Question: I am currently working on a project that contains a WCF service, a Windows service and a WPF application. The Windows service communicates with the WCF, and under a certain circumstance, must launch the WPF application for the user to receive messages. (WCF is on a remote server, the rest is on the client). I've hit a bit of a snag with the launch. I have the services writing messages to the application logs so that I can somewhat 'debug' along the way. The Windows service runs the following code with no problems.
C# code, Windows Service:
'''
WriteLog.WriteString("PostOffice.MessagesWaiting: Inside, starting up.", EventLogEntryType.Warning);
// Call the WPF Application
var messagingProcess = new Process();
var messageProcessStartInfo = new ProcessStartInfo(@"""C:\GoldenEyeMessages.exe""");
messageProcessStartInfo.CreateNoWindow = false;
messageProcessStartInfo.UseShellExecute = false;
messageProcessStartInfo.FileName = @"""C:\GoldenEyeMessages.exe""";
messageProcessStartInfo.WindowStyle = ProcessWindowStyle.Normal;
messageProcessStartInfo.Verb = "runas";
messageProcessStartInfo.RedirectStandardOutput = true;
messagingProcess.StartInfo = messageProcessStartInfo;
messagingProcess.Start();
StreamReader daStreamReaderMan = messagingProcess.StandardOutput;
string newString = daStreamReaderMan.ReadLine();
WriteLog.WriteString("PostOffice.MessagesWaiting: The Eagle has landed.", EventLogEntryType.Warning);
'''
The WPF application doesn't execute in the current user's session. Instead, I get a popup to view the message. Here is a picture of it:

Once selecting the 'View the message' option, it of course switches me to a different session and then runs the WPF application.
My question is, how should I go about getting the WPF application to launch within the current user's session, or the 'active' session?
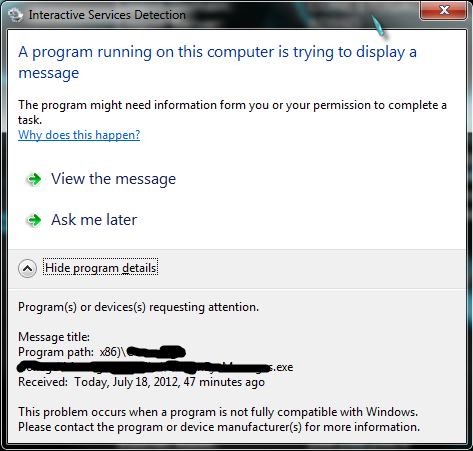
Answer: You are getting this because the user that is trying the launch the WPF executable does not have permission to interact with the desktop.
Windows Services typically do not run under an account with that permission, and it is considered a security vulnerability to do so.
> In most cases, it is recommended that you not change the Allow service to interact with desktop setting. If you allow the service to interact with the desktop, any information that the service displays on the desktop will also be displayed on an interactive user's desktop. A malicious user could then take control of the service or attack it from the interactive desktop.
<URL>
A more secure alternative would be to have the WPF application always run in the system tray and arrange a mechanism for the Windows Service to signal the WPF application that a message needs to be shown. One simple mechanism is to write a file to an agreed location and use a file watcher in the WPF app to look for that file (and delete it after displaying). Note that the windows service might be running long before a user logs in (so long before the WPF app is running), so whatever notification mechanism you use needs to allow for messages to accumulate and be displayed at once after login.